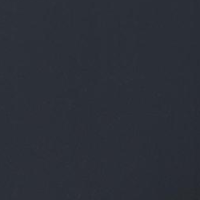
EUNIS habitat code: 14
Species observed at this site:
Linaria vulgaris